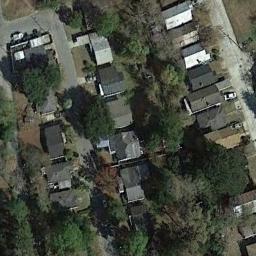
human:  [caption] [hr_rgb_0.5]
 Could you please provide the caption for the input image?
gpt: The dense residential is next to the road and some trees .

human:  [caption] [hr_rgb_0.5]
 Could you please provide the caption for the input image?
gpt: A dense residential area has a lot of greenery and lots of houses neatly arranged .

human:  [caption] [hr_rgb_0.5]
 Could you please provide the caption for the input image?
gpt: There are many roads and neatly arranged houses and trees and large lawns in densely populated areas .

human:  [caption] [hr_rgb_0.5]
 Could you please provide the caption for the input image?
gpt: A few houses in the residential area are red .

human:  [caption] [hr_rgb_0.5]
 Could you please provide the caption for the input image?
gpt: There are some black buildings on dense residential area .